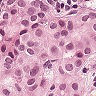
Metastatic tissue present: yes